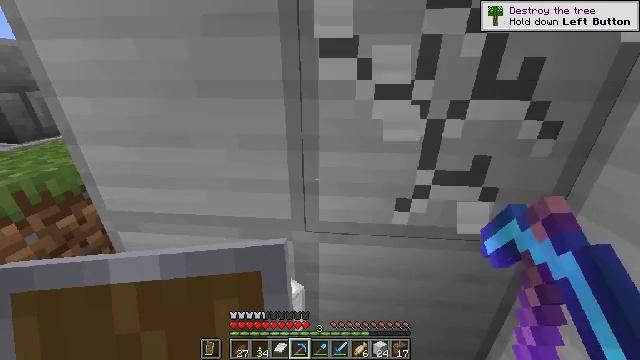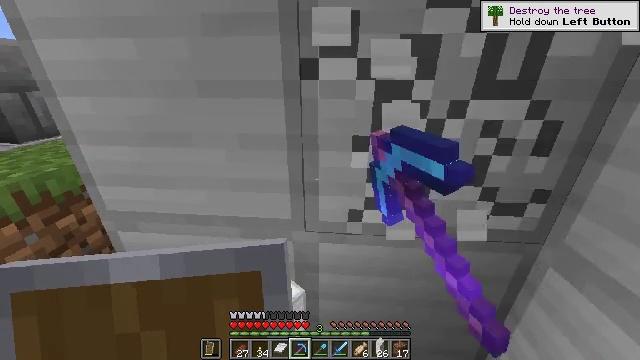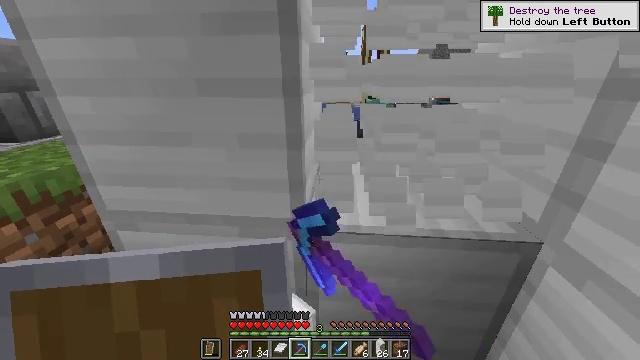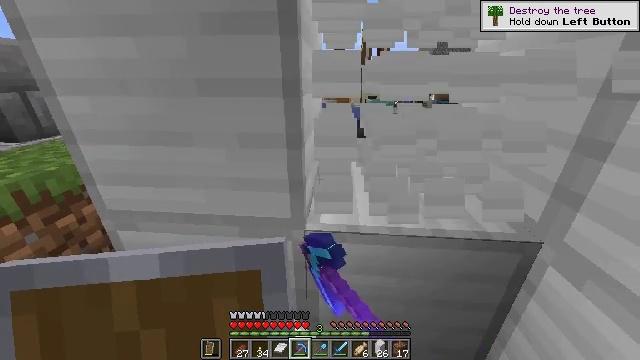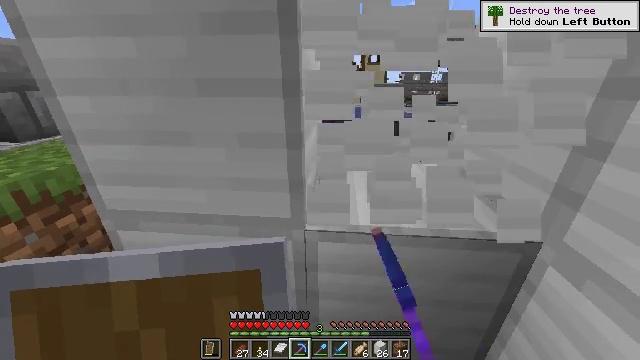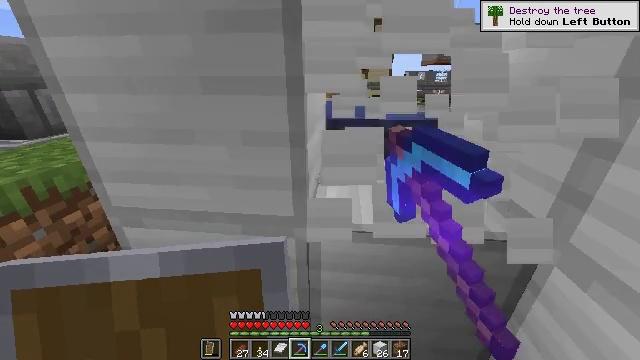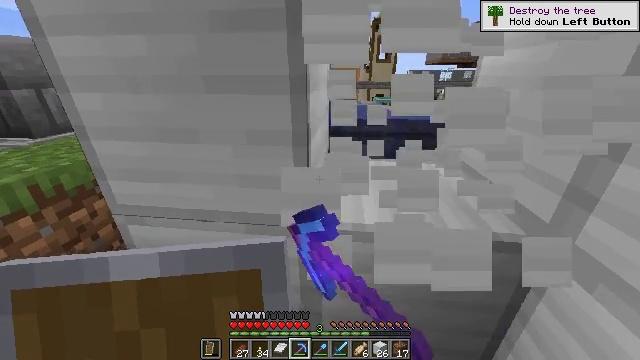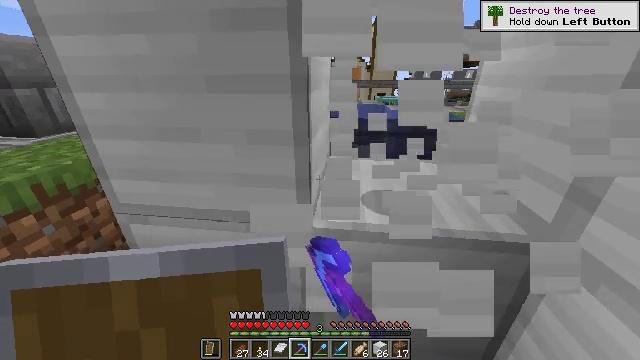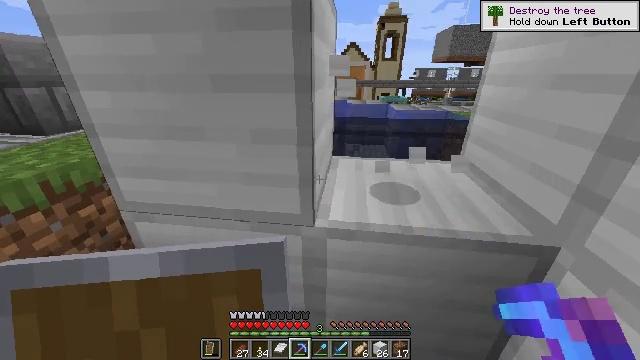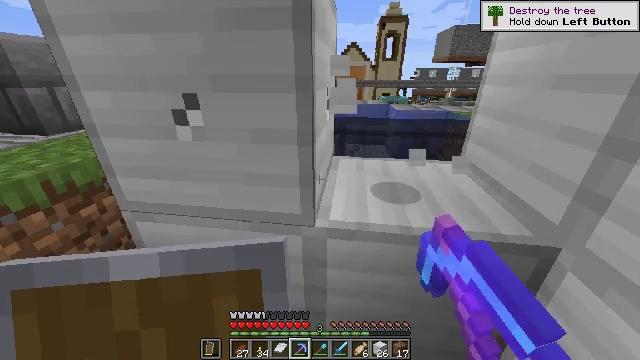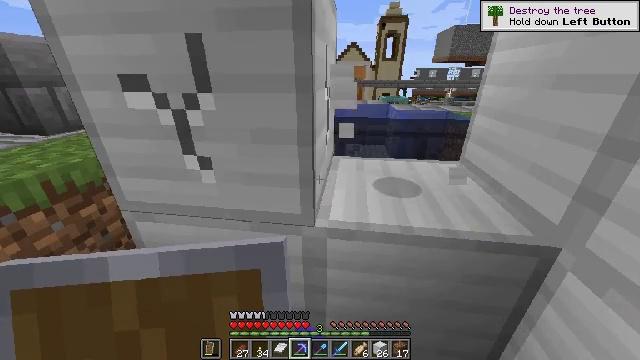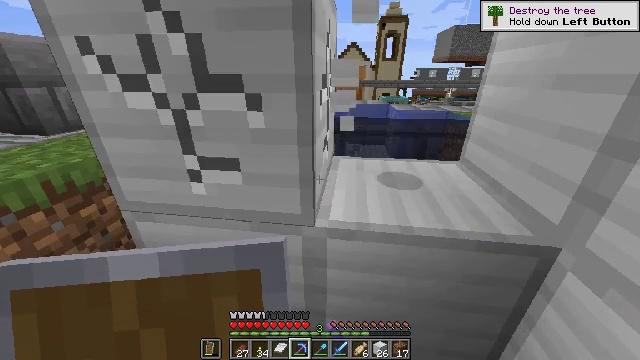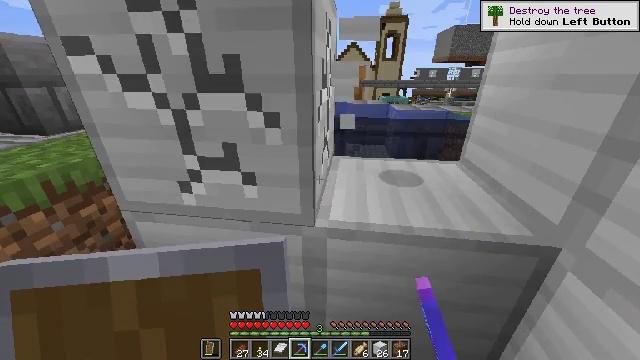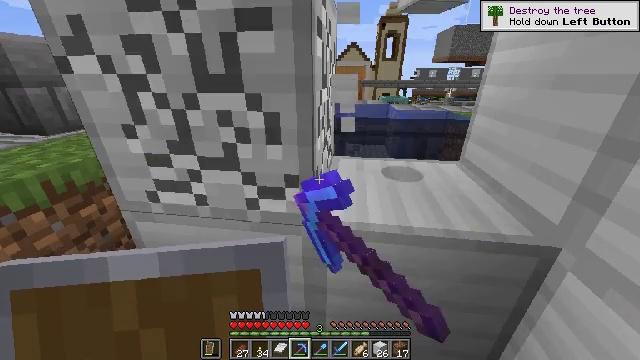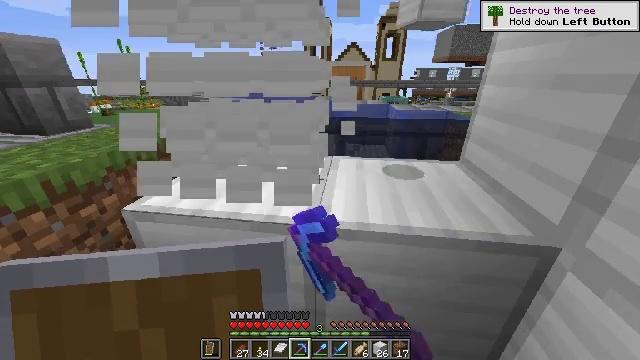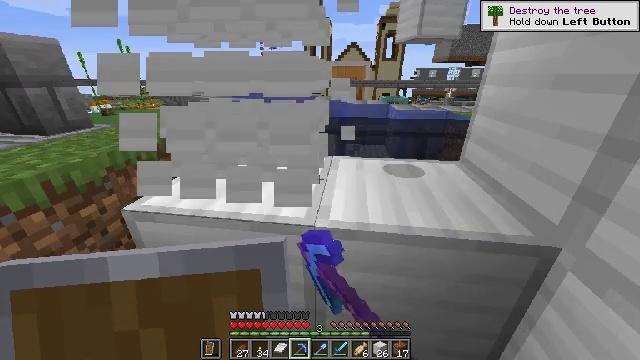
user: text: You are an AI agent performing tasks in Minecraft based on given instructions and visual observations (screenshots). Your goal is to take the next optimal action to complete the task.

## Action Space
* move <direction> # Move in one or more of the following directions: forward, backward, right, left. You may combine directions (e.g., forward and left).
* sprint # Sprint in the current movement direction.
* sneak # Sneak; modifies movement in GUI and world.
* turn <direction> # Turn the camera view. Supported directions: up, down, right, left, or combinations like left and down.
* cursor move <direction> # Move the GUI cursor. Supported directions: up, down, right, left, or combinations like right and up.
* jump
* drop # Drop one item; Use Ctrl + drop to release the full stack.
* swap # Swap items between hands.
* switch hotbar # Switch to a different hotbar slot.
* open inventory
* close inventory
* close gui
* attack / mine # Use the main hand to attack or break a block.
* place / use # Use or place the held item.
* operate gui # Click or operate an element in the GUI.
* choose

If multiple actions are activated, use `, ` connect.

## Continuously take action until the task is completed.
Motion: motion action
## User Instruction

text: Mine iron block from a structure.
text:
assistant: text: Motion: attack / mine
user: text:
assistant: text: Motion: attack / mine
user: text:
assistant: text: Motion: attack / mine
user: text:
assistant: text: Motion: attack / mine
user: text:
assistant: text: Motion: attack / mine
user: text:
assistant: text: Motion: attack / mine
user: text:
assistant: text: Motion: attack / mine
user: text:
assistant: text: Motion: attack / mine
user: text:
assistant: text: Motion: attack / mine
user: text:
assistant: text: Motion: attack / mine
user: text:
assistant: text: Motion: attack / mine
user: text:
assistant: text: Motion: attack / mine
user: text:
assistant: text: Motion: attack / mine
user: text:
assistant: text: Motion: attack / mine
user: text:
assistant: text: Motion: attack / mine
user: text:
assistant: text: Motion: attack / mine
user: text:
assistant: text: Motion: turn right and down, attack / mine
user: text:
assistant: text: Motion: turn down, attack / mine
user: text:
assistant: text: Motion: turn down, attack / mine
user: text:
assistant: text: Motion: attack / mine
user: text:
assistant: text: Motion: attack / mine
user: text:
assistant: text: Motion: attack / mine
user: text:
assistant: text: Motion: attack / mine
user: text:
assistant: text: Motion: attack / mine
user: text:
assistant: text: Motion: attack / mine
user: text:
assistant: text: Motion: attack / mine
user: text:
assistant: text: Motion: attack / mine
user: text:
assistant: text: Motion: attack / mine
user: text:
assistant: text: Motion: attack / mine
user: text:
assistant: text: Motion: attack / mine